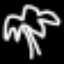
Label: palm tree